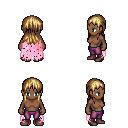
a pixel art fantasy rpg character, female body template, human, dark skin, pink tattered cape, magenta pants, blonde unkempt hairstyle, maroon shoes, four views (front, back, left, right), 2x2 character sprite sheet, small pixel art, hard edges, no anti-aliasing